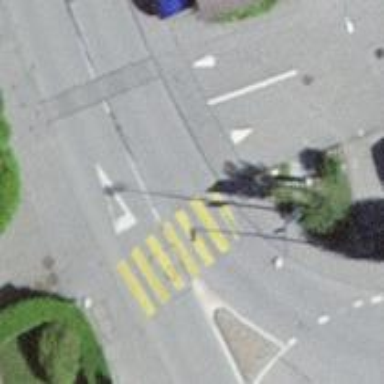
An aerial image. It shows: Zebra crossing on the road.